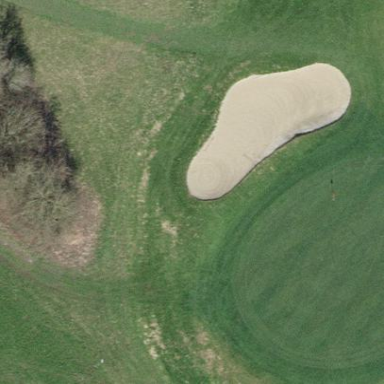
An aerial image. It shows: Golf bunker filled with natural sand.